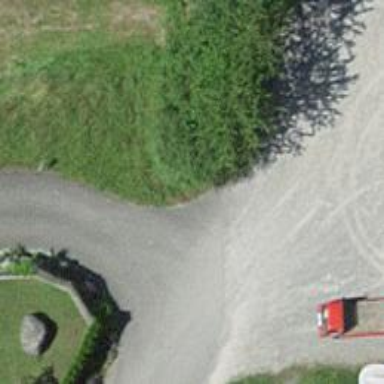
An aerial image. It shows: Unpaved parking aisle road for service vehicles.